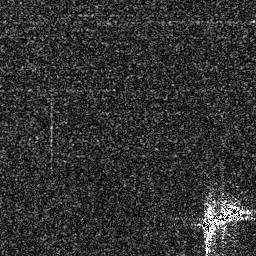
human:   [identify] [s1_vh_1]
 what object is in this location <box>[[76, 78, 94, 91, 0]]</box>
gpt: <ref>1 medium ship at the bottom right</ref>